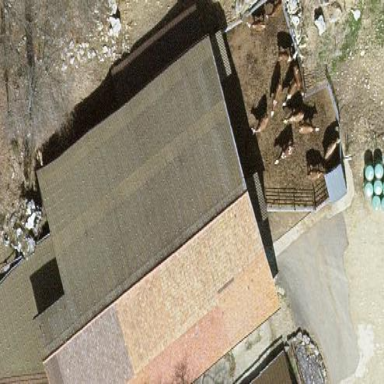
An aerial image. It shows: Farm auxiliary building.